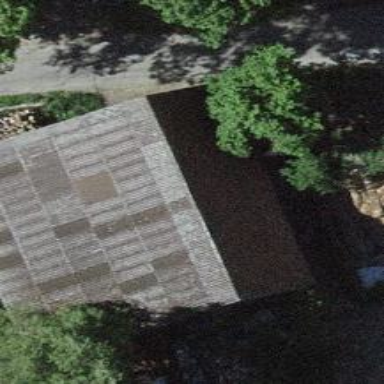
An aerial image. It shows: Barn.